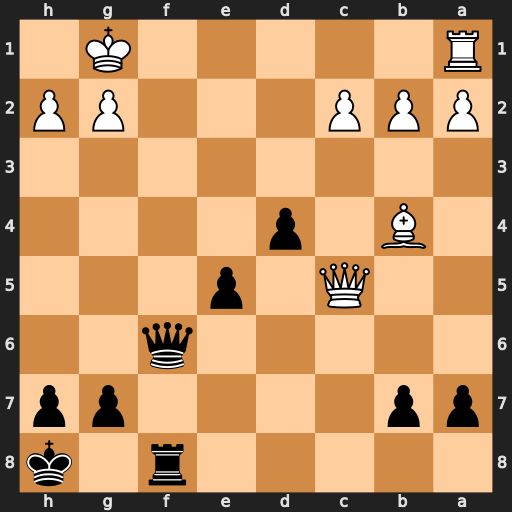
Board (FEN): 5r1k/pp4pp/5q2/2Q1p3/1B1p4/8/PPP3PP/R5K1
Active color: b
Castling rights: -
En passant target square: -
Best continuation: Qf2+ Kh1 Qf1+ Rxf1 Rxf1#